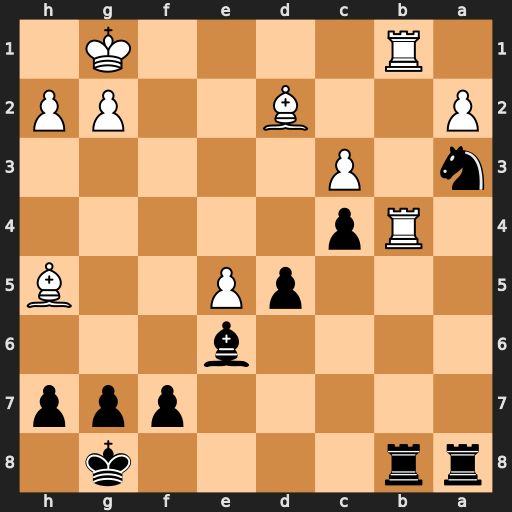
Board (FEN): rr4k1/5ppp/4b3/3pP2B/1Rp5/n1P5/P2B2PP/1R4K1
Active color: b
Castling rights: -
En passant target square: -
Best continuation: Nxb1 Rxb8+ Rxb8